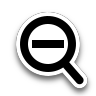
Cursor type: zoom_out
OS/theme: linux-adwaita
Variant: default